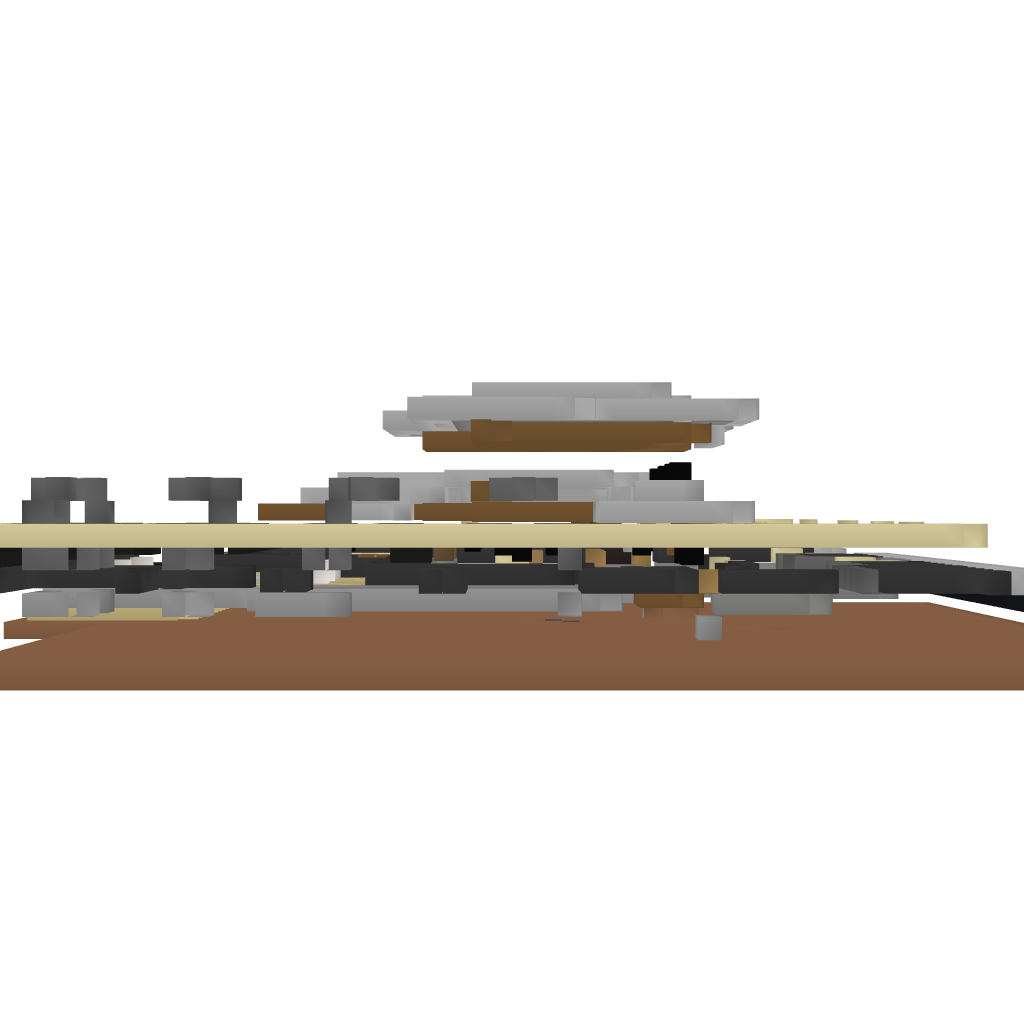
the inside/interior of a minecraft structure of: Modern House